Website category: sports
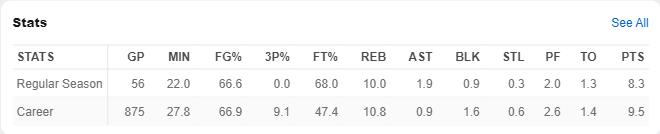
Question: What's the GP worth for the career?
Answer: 875

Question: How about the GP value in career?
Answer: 875

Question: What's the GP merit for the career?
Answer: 875

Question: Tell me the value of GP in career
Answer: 875

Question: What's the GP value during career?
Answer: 875

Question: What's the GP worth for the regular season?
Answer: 56

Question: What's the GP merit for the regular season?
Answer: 56

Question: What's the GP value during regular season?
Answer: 56

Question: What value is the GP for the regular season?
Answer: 56

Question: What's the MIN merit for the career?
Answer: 27.8

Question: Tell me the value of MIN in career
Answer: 27.8

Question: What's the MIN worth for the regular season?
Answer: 22.0

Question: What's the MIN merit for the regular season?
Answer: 22.0

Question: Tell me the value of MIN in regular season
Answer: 22.0

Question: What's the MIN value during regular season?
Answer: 22.0

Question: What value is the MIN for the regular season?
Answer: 22.0

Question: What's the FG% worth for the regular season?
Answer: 66.6

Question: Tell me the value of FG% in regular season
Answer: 66.6

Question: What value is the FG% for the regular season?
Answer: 66.6

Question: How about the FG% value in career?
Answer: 66.9

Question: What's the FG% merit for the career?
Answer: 66.9

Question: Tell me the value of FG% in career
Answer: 66.9

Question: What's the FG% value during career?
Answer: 66.9

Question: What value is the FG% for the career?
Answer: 66.9

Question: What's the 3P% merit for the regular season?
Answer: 0.0

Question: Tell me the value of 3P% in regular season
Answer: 0.0

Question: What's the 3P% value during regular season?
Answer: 0.0

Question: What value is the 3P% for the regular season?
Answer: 0.0

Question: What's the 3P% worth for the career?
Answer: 9.1

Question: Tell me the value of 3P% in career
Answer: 9.1

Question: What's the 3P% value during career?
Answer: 9.1

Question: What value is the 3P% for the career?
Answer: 9.1

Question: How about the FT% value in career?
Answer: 47.4

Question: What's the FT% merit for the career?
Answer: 47.4

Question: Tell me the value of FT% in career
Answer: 47.4

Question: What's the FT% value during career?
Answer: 47.4

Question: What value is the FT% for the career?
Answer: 47.4

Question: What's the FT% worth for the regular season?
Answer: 68.0

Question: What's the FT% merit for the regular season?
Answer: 68.0

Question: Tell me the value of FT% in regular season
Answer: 68.0

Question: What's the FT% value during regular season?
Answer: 68.0

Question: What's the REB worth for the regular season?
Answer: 10.0

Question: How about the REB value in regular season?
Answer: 10.0

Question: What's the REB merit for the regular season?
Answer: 10.0

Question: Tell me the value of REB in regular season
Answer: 10.0

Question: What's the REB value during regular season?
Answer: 10.0

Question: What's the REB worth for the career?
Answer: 10.8

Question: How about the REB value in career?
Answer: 10.8

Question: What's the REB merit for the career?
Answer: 10.8

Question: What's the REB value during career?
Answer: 10.8

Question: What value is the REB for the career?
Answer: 10.8

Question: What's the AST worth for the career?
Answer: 0.9

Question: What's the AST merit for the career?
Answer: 0.9

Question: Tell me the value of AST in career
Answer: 0.9

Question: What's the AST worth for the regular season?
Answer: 1.9

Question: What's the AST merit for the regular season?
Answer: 1.9

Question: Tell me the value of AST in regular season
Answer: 1.9

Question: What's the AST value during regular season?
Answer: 1.9

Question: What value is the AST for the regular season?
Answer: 1.9

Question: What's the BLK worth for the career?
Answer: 1.6

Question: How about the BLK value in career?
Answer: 1.6

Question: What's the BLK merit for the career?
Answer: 1.6

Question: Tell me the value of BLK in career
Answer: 1.6

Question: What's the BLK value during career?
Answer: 1.6